Question: Hi I am having some problems in rendering 'jwplayer' html5 streams on Android.
I have connected the device to my computer and using the chrome dev tools, I tried to debug the problem.
Apparently when I press the play button a call to this url is trying to be executed
<URL>
The reason that I am saying that it is trying is because the call does not actually get executed and the status is displayed as canceled.Here is what I mean:

Does anyone know what could be the problem?
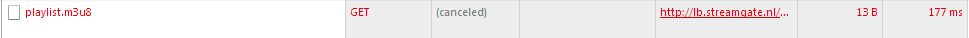
Answer: There are issues with Android and M3U8 natively - <URL>
However, I have a small work around you can use for this, check the code below:
'''
<!DOCTYPE html>
<script src="http://p.jwpcdn.com/6/8/jwplayer.js"></script>
<center><div id='container'></div></center>
<script>
if (navigator.userAgent.match(/android/i) != null){
jwplayer("container").setup({
file: "http://playertest.longtailvideo.com/adaptive/bbbfull/bbbfull.m3u8",
type: "mp4",
primary: "html5"
});
} else {
jwplayer("container").setup({
playlist: [{
image: "http://content.bitsontherun.com/thumbs/gSzpo2wh-480.jpg",
sources: [{
file: "http://content.jwplatform.com/manifests/s8BPzDe0.smil"
},{
file: "http://playertest.longtailvideo.com/adaptive/bbbfull/bbbfull.m3u8"
}]
}],
primary: "flash"
});
}
</script>
'''